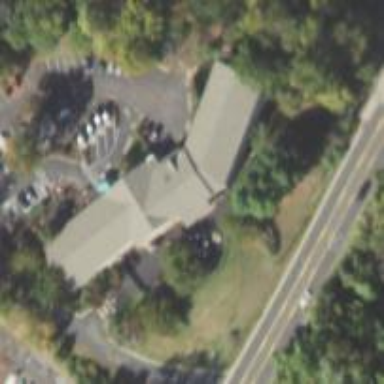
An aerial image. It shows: Nursing home building.